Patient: sex M, age 45
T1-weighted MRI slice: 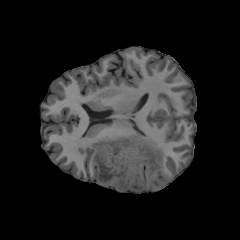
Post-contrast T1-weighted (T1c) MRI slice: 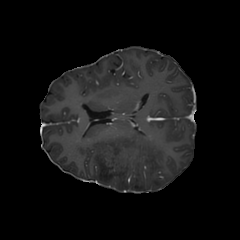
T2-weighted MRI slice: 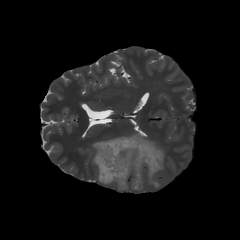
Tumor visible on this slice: yes
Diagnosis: Astrocytoma, IDH-wildtype
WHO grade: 2